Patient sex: M
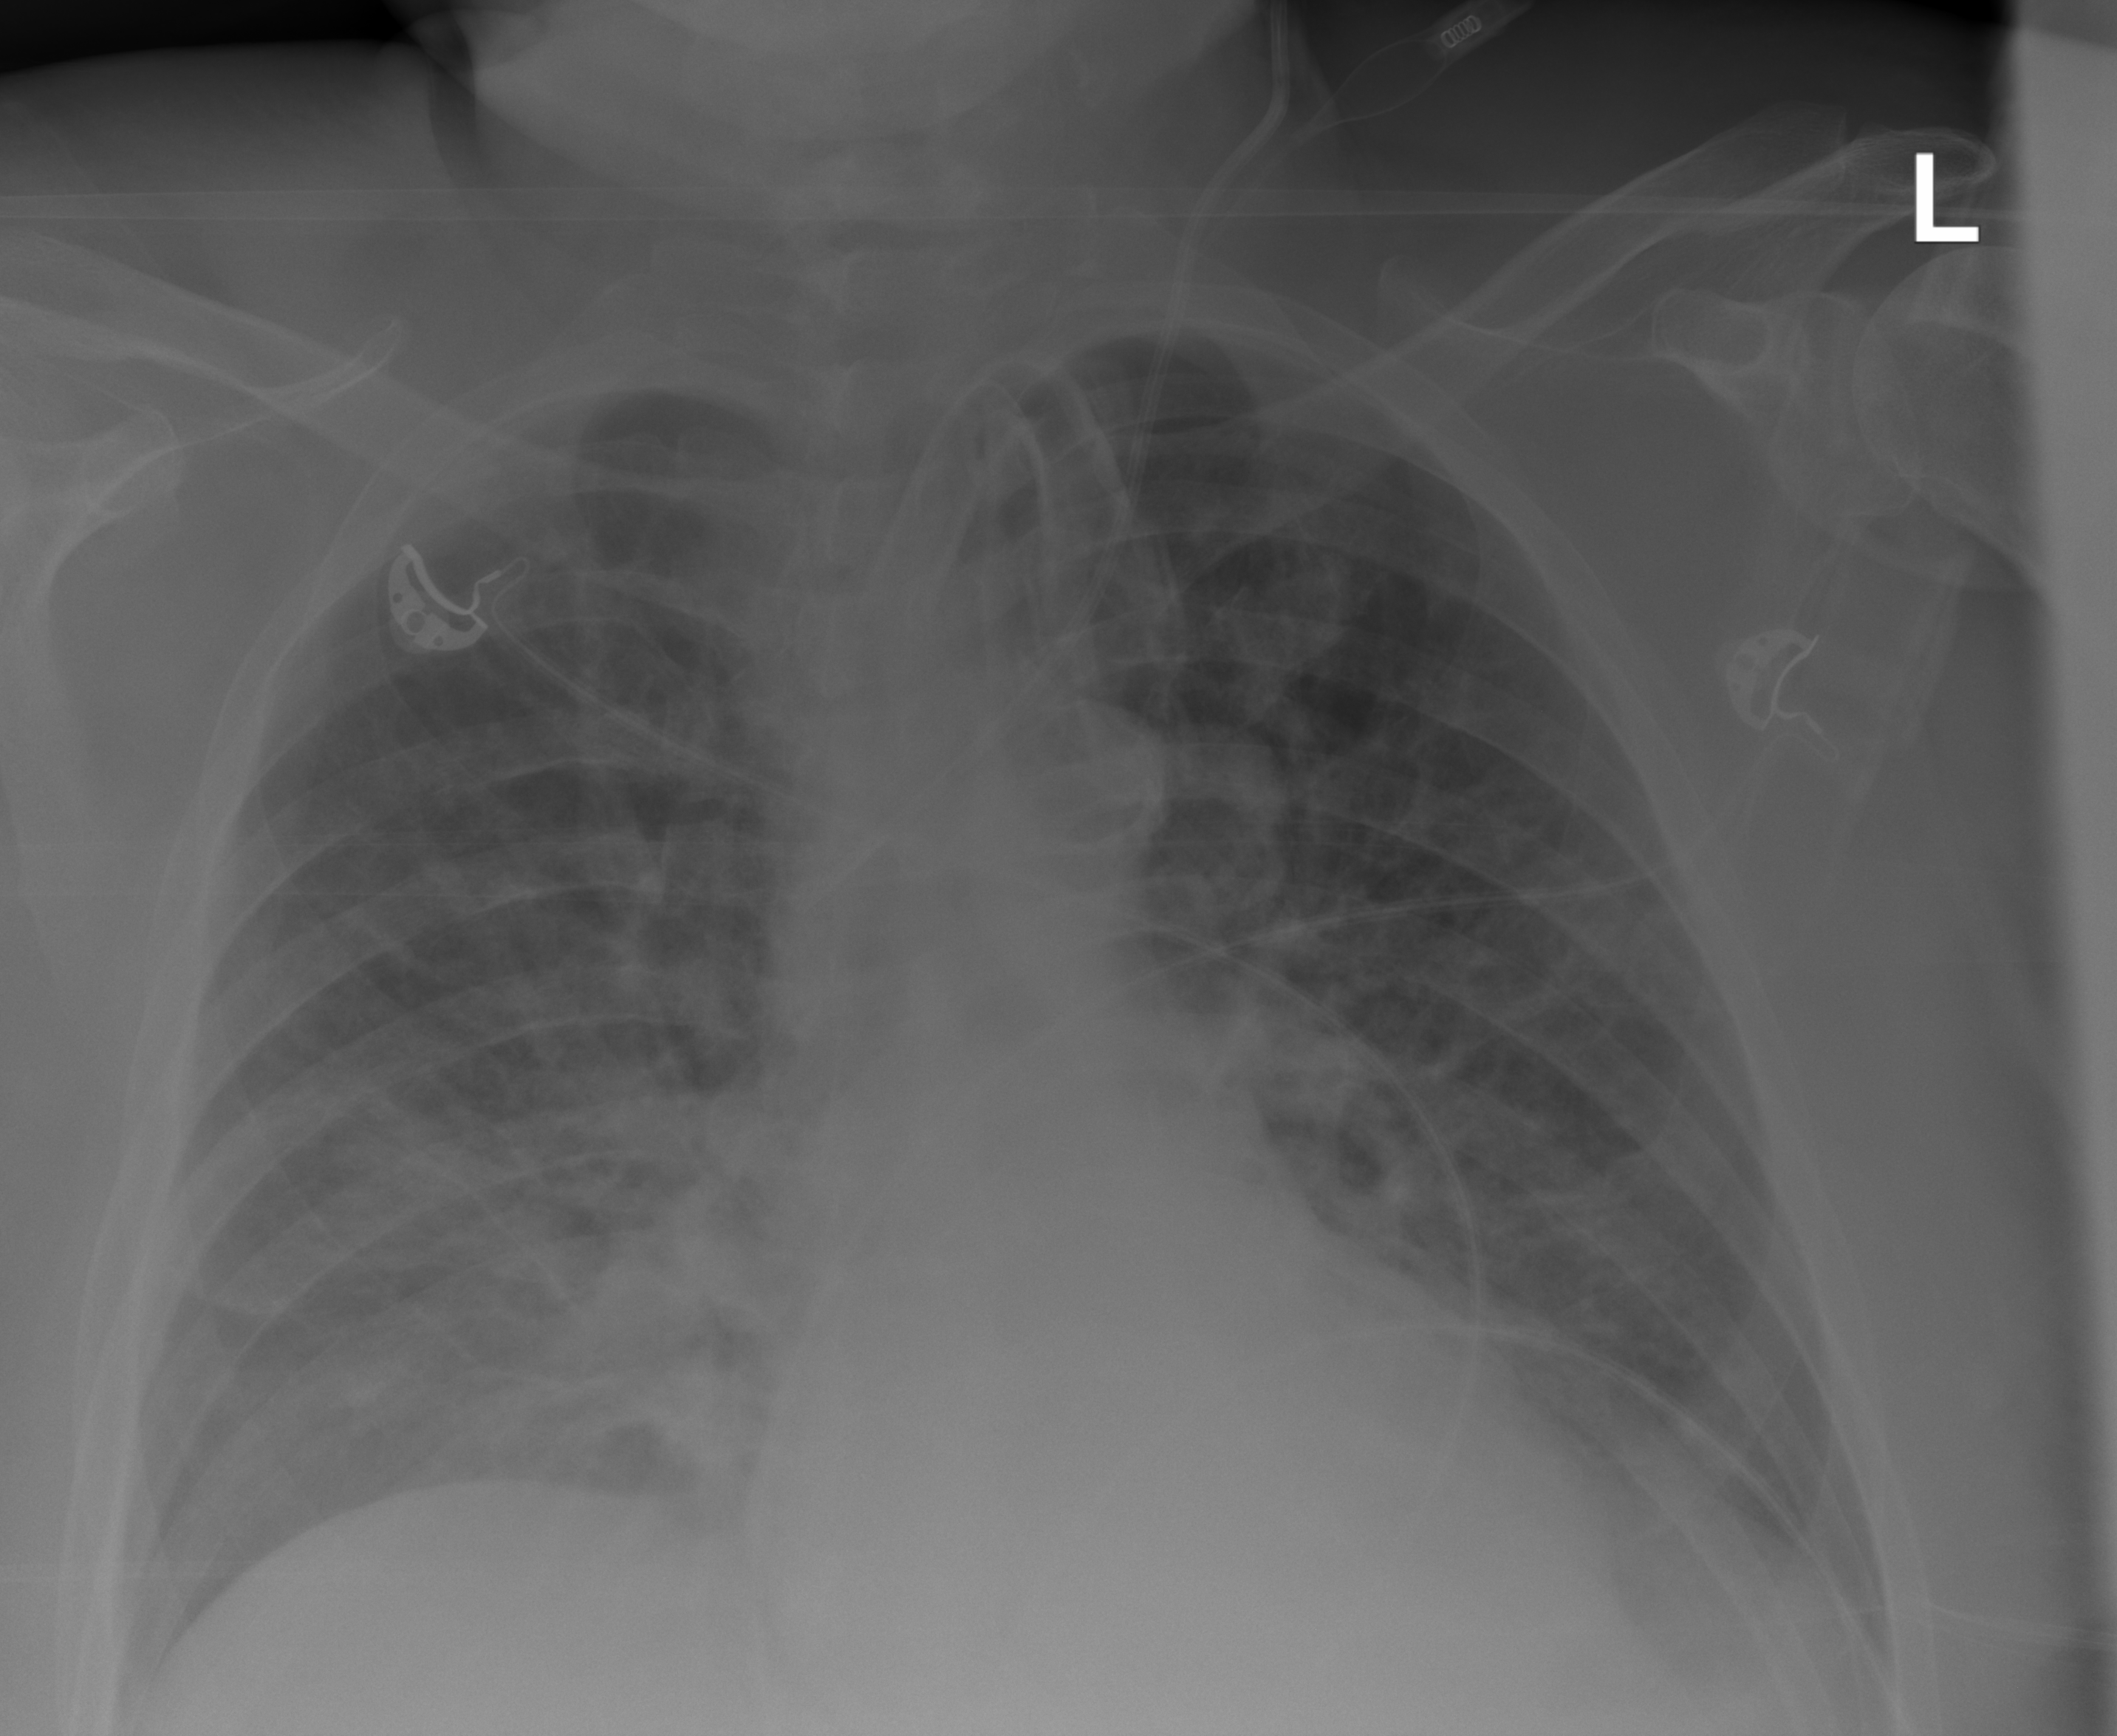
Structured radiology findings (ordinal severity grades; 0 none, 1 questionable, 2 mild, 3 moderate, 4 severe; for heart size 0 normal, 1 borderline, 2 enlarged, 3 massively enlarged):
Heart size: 0
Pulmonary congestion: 2
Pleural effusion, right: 0
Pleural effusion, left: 0
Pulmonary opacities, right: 2
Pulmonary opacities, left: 2
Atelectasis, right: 2
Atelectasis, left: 2